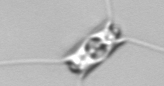
Label: Chaetoceros_didymus